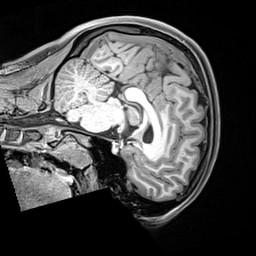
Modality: T1w
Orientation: sagittal
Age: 20
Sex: female
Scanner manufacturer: siemens
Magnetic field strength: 3 T
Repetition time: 2.4 s
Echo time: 0.00217 s